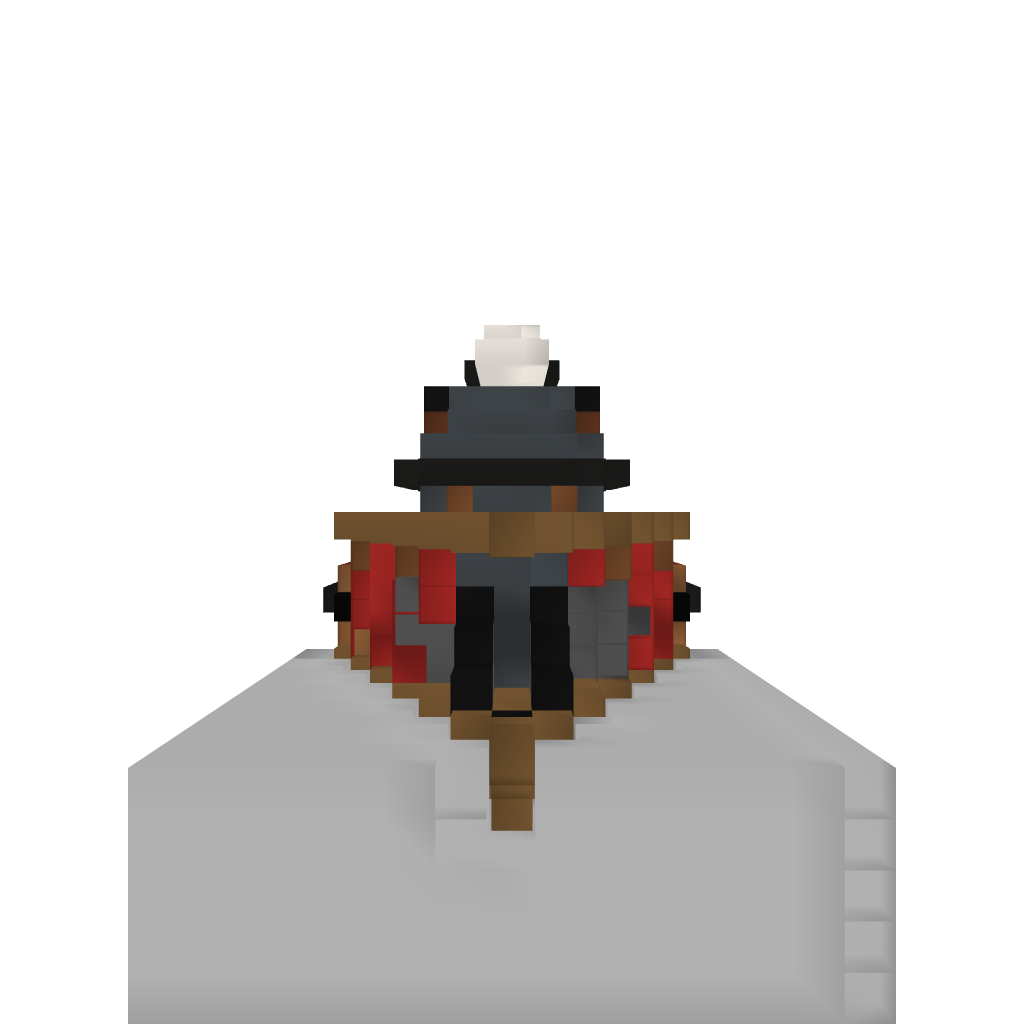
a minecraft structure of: Yatch (w/ water)